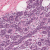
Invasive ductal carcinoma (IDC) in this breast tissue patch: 0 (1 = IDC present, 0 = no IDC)